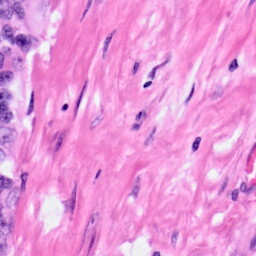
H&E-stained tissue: Pancreatic